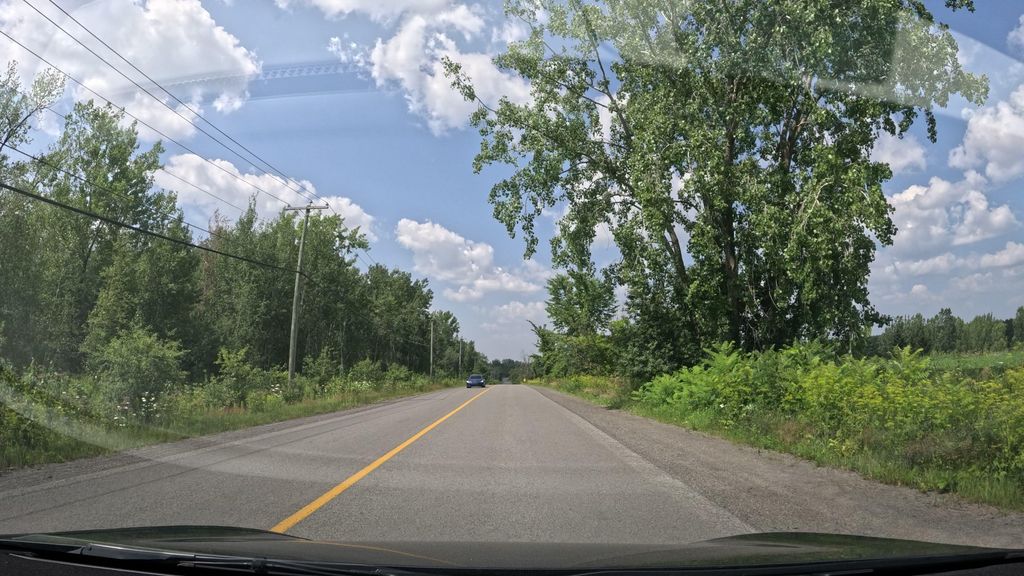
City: montreal